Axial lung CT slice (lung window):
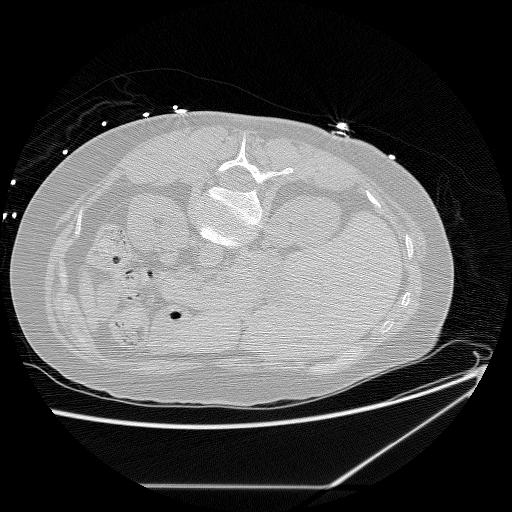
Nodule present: no